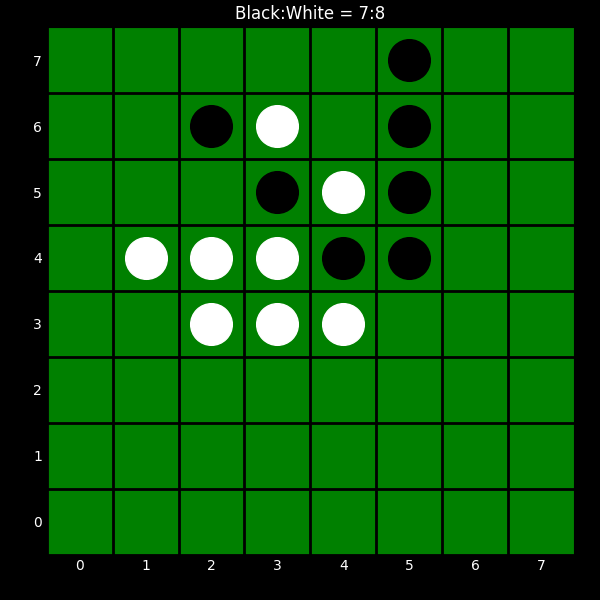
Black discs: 7
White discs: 8